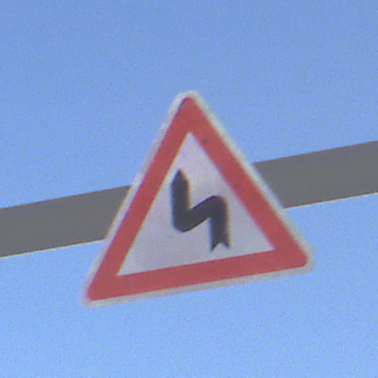
Verkehrszeichen: DoppelkurveZunaechstLinks
Umgebung: Outdoor, Nature
Tageszeit: MorningAfternoon
Wetter: Clear
Licht: Natural
Jahreszeit: NotSpecified
Kontrast: HighContrast